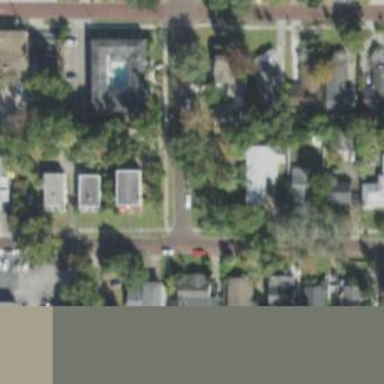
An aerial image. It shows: Residential road with sidewalk on the left.